Field crop: maize
Growth stage: 1
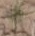
Species: salsola